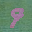
Label: 9